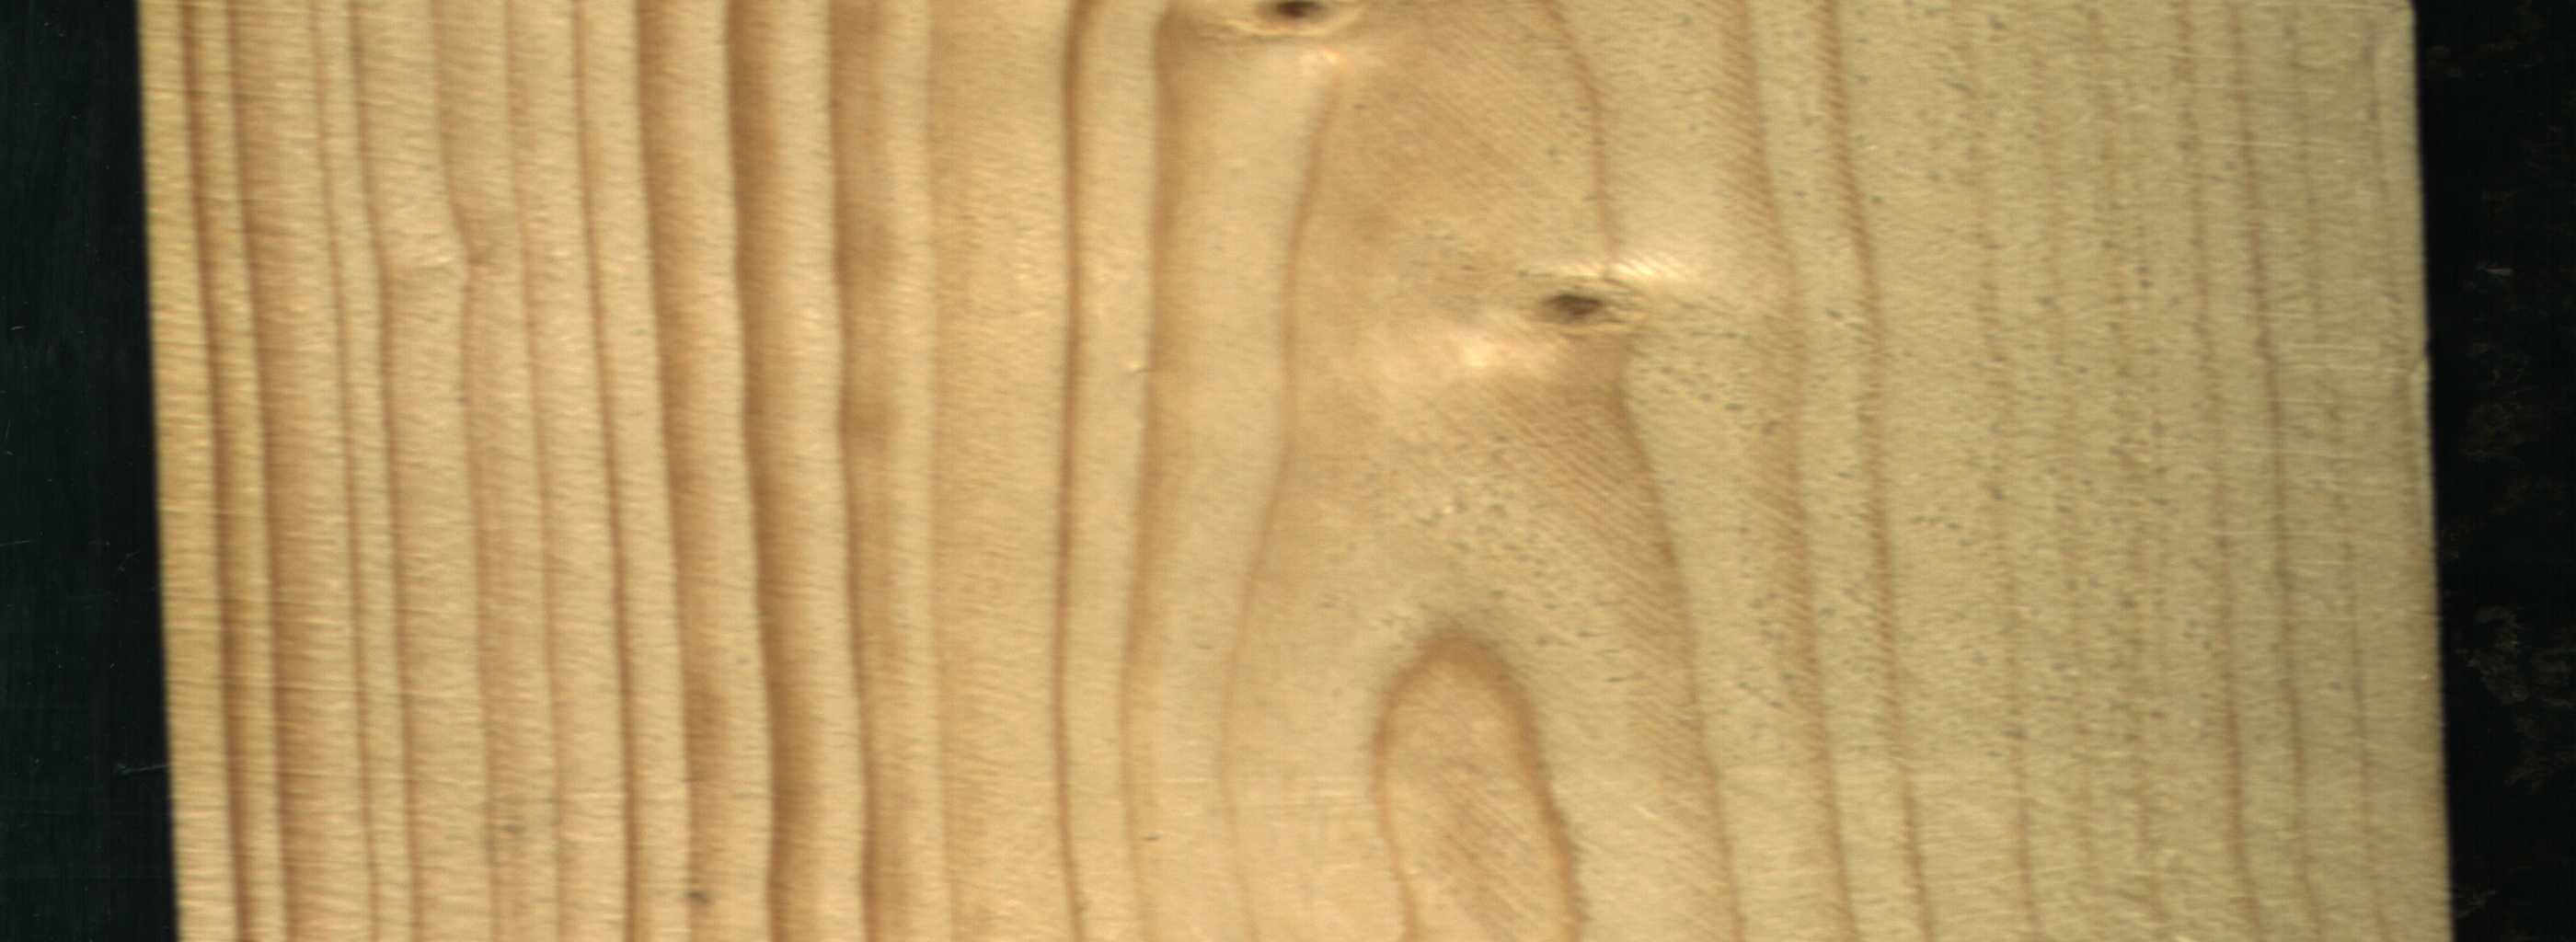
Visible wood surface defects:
Live_Knot
Live_Knot